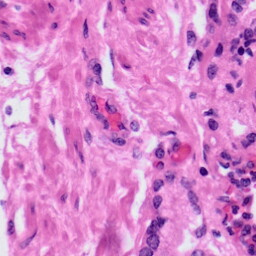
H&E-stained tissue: Prostate